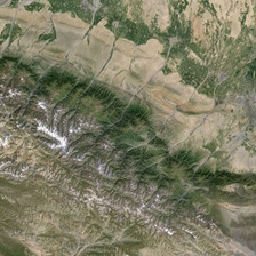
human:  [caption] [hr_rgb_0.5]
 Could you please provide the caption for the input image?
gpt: a little white snow and some sparse plants on the mountain .

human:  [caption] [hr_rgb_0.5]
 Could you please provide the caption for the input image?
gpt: some sparse moss green plants and white snow on the mountain .

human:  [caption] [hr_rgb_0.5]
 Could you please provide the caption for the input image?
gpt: Light brown land and some plants and some of the mountains.

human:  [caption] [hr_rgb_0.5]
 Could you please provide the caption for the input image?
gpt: part of mountain while with many moss green plants on it .

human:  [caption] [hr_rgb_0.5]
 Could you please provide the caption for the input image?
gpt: Part of the mountain with light brown land and some plants.